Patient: sex F, age 68
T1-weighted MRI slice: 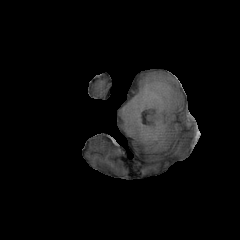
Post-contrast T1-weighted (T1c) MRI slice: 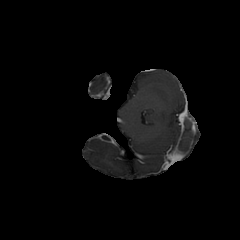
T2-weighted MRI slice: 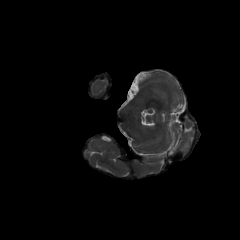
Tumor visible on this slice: no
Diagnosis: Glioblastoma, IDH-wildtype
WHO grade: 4